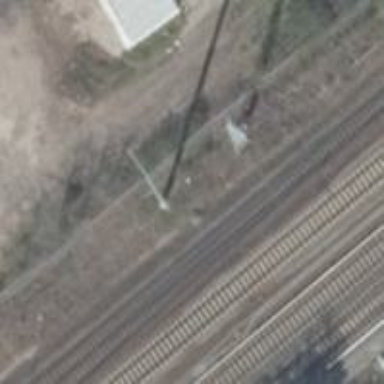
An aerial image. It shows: Railway track with contact line for electrification.